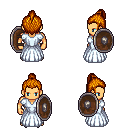
a pixel art fantasy rpg character, male body template, human, tanned skin, underdress, white pants, dark blonde short topknot hairstyle, metal boots, shield, four views (front, back, left, right), 2x2 character sprite sheet, small pixel art, hard edges, no anti-aliasing